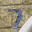
Label: 7